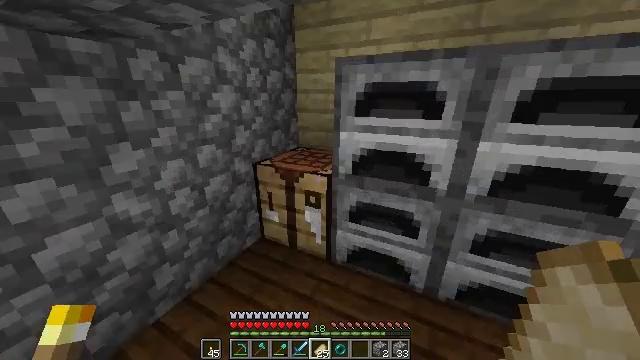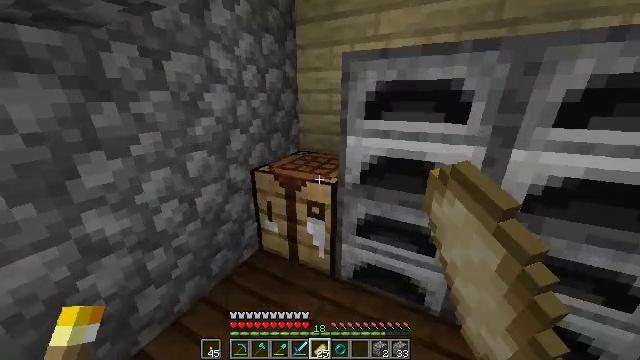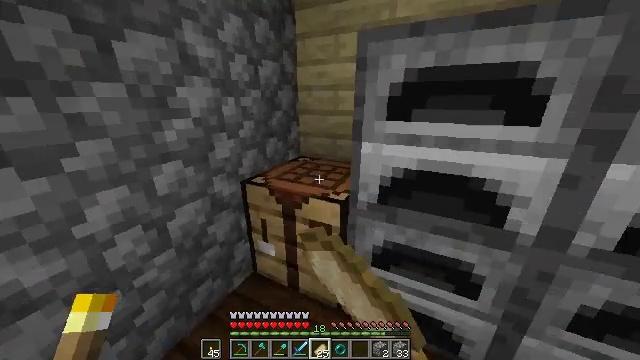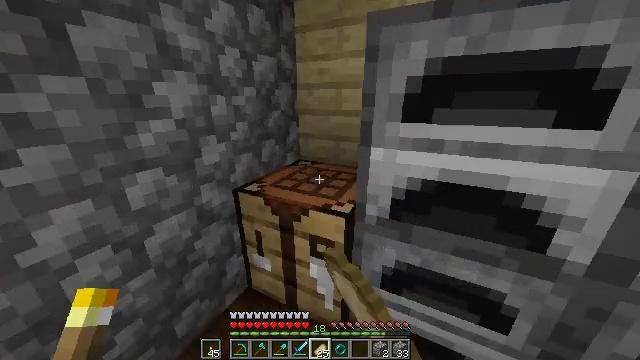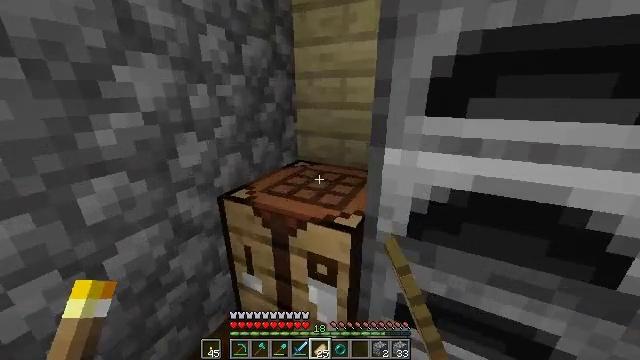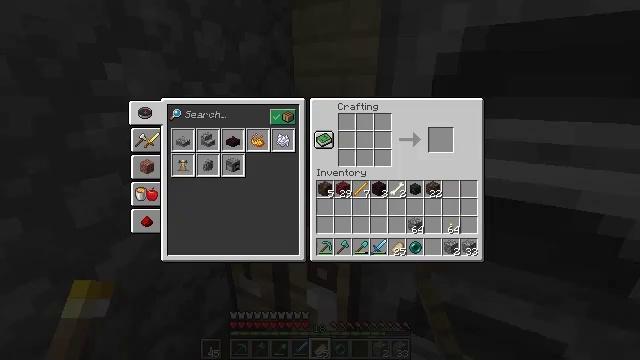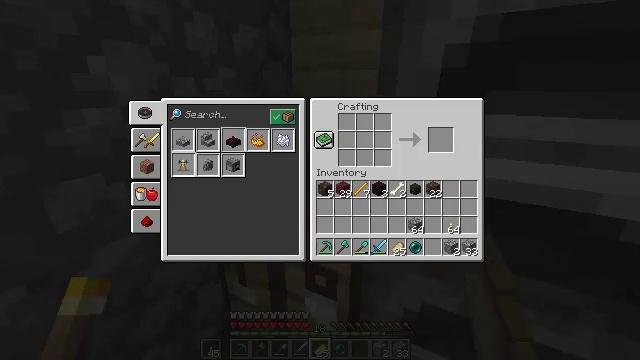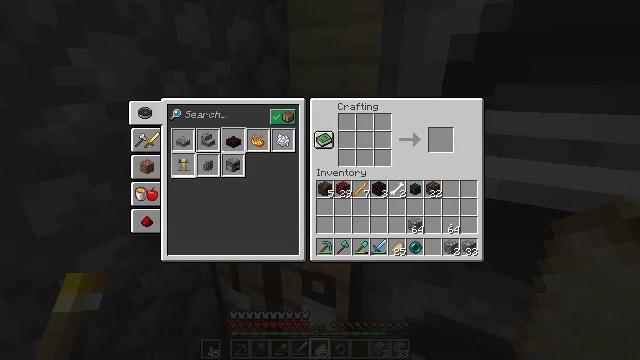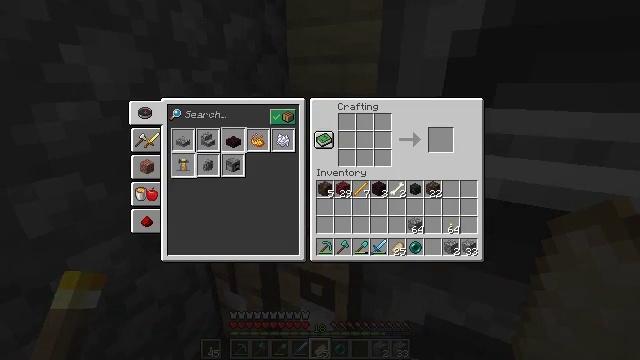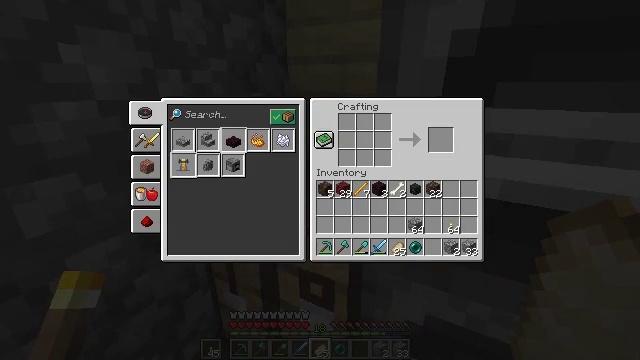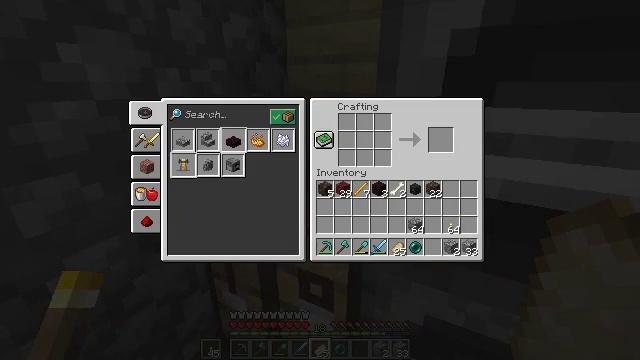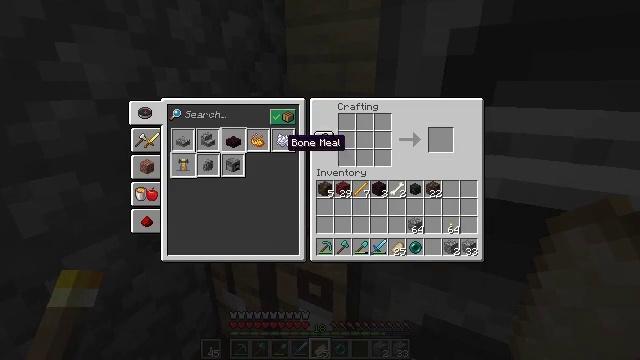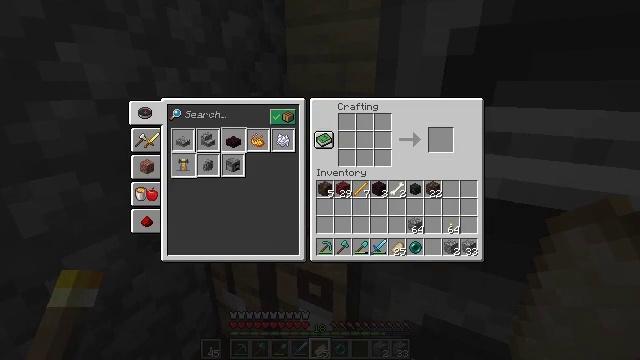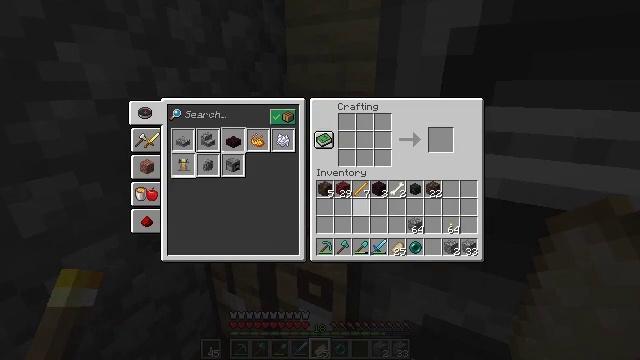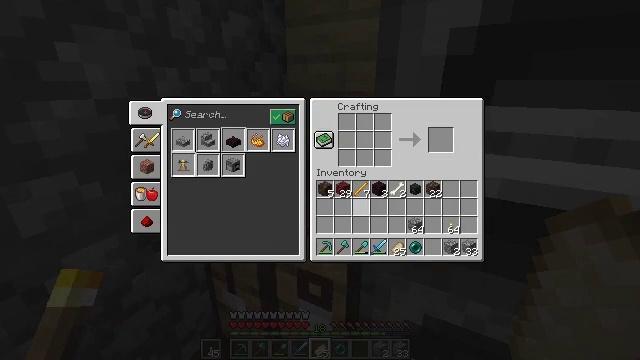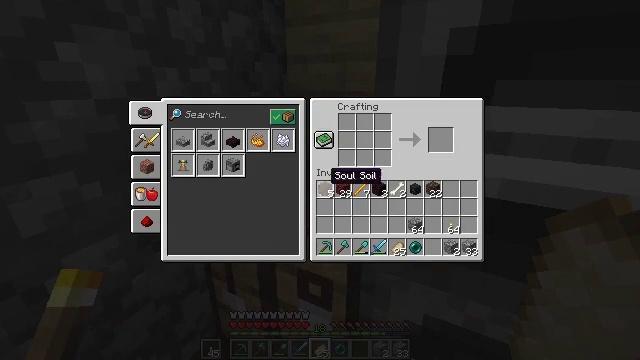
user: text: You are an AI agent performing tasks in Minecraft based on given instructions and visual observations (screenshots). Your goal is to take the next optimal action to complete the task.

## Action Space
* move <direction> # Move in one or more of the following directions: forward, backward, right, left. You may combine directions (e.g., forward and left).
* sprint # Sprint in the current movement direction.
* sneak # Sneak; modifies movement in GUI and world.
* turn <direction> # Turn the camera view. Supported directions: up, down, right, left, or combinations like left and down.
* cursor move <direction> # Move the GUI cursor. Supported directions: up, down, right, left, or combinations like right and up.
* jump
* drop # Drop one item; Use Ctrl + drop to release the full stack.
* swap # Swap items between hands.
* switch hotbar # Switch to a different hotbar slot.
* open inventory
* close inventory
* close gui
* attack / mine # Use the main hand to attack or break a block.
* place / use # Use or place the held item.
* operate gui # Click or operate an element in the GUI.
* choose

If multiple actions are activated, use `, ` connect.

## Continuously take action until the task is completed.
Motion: motion action
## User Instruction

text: Create blaze powder from blaze rods.
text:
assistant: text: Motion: move forward, use / place
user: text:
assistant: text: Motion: move forward, use / place
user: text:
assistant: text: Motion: no_op
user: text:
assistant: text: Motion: no_op
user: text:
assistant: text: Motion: no_op
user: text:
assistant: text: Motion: no_op
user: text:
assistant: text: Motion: cursor move left and up
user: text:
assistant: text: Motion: no_op
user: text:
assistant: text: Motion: no_op
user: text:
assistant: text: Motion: no_op
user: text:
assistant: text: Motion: cursor move up
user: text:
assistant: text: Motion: cursor move right and down
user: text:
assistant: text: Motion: cursor move right and down
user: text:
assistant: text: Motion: no_op
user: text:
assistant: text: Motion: cursor move left and up
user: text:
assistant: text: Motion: cursor move left and up
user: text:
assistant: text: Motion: cursor move left and up
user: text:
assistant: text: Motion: cursor move left and up
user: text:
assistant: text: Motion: cursor move left and up
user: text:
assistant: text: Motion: sneak
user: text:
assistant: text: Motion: sneak
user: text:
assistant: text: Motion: sneak, operate gui
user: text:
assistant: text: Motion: sneak, operate gui
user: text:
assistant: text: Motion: sneak, operate gui
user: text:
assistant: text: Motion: sneak
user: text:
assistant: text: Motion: sneak, cursor move right
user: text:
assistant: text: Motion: sneak, cursor move right
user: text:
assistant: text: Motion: sneak, cursor move right
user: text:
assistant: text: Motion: sneak
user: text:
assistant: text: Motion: sneak